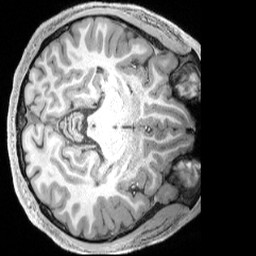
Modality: T1w
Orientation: axial
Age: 22
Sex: male
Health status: ill
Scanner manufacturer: siemens
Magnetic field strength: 3 T
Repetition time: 2.4 s
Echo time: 0.00222 s